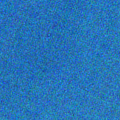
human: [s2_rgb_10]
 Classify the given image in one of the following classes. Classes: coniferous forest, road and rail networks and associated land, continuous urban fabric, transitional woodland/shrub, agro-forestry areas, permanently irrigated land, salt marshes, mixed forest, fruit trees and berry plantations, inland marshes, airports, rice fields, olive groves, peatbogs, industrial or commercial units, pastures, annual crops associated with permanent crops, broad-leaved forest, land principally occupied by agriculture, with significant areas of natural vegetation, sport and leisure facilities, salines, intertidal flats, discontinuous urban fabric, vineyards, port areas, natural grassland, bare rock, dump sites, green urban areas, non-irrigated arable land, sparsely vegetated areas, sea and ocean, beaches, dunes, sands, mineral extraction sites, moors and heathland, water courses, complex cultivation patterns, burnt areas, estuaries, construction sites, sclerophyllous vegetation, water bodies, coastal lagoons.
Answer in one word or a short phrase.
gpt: sea and ocean